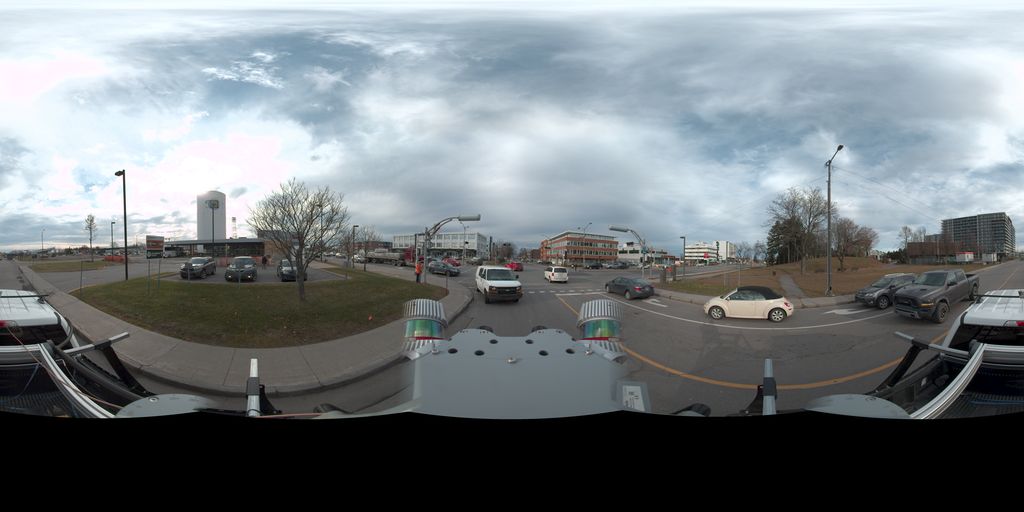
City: quebec_city